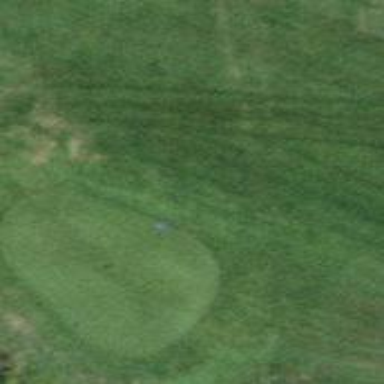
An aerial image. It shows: Grass area designated as golf tee.